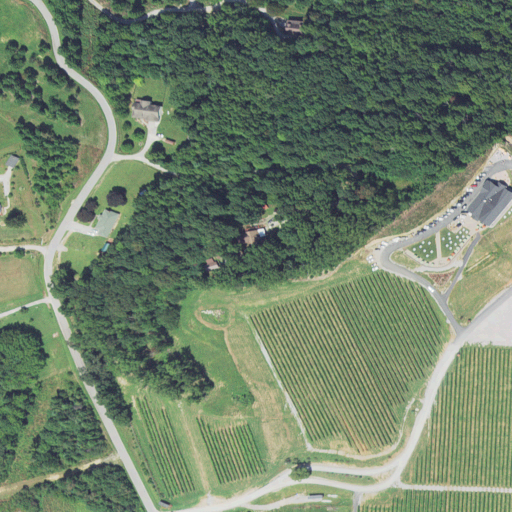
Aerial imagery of mountain in North Carolina named Point Lookout Mountain containing pasture, deciduous forest, open development, mixed forest, grassland, and low intensity development